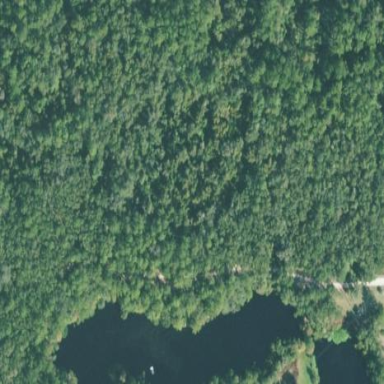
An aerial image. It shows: Mixed leaf woodland.